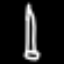
Label: pencil